Interaction volume radius: 10 \u00c5
Interaction volume height: 10 \u00c5
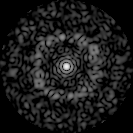
Disorder parameter: 0.8272